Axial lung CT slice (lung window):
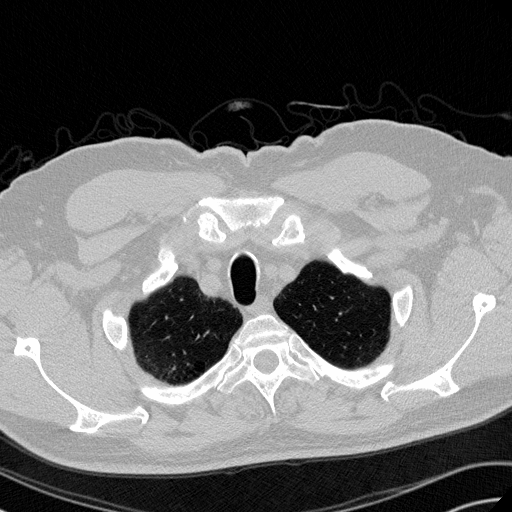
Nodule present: no